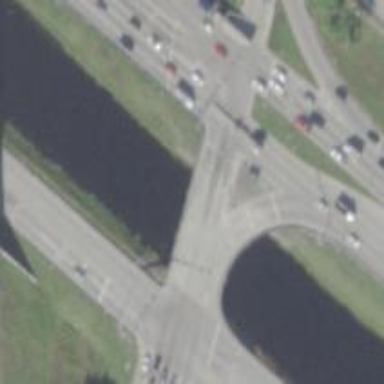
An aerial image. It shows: Bridge along trunk link highway.